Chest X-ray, PA view. Patient: 45 years old, sex M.
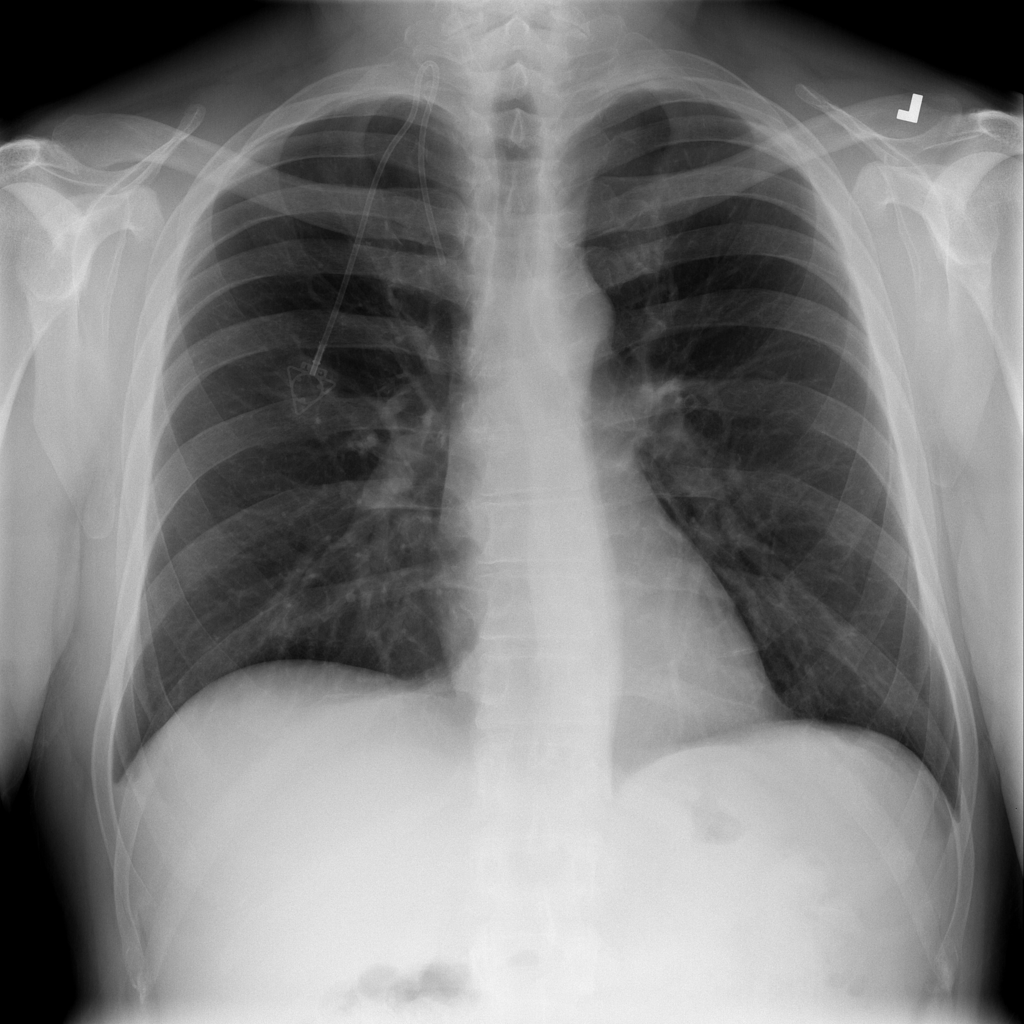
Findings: No Finding